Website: slack
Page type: billing-address
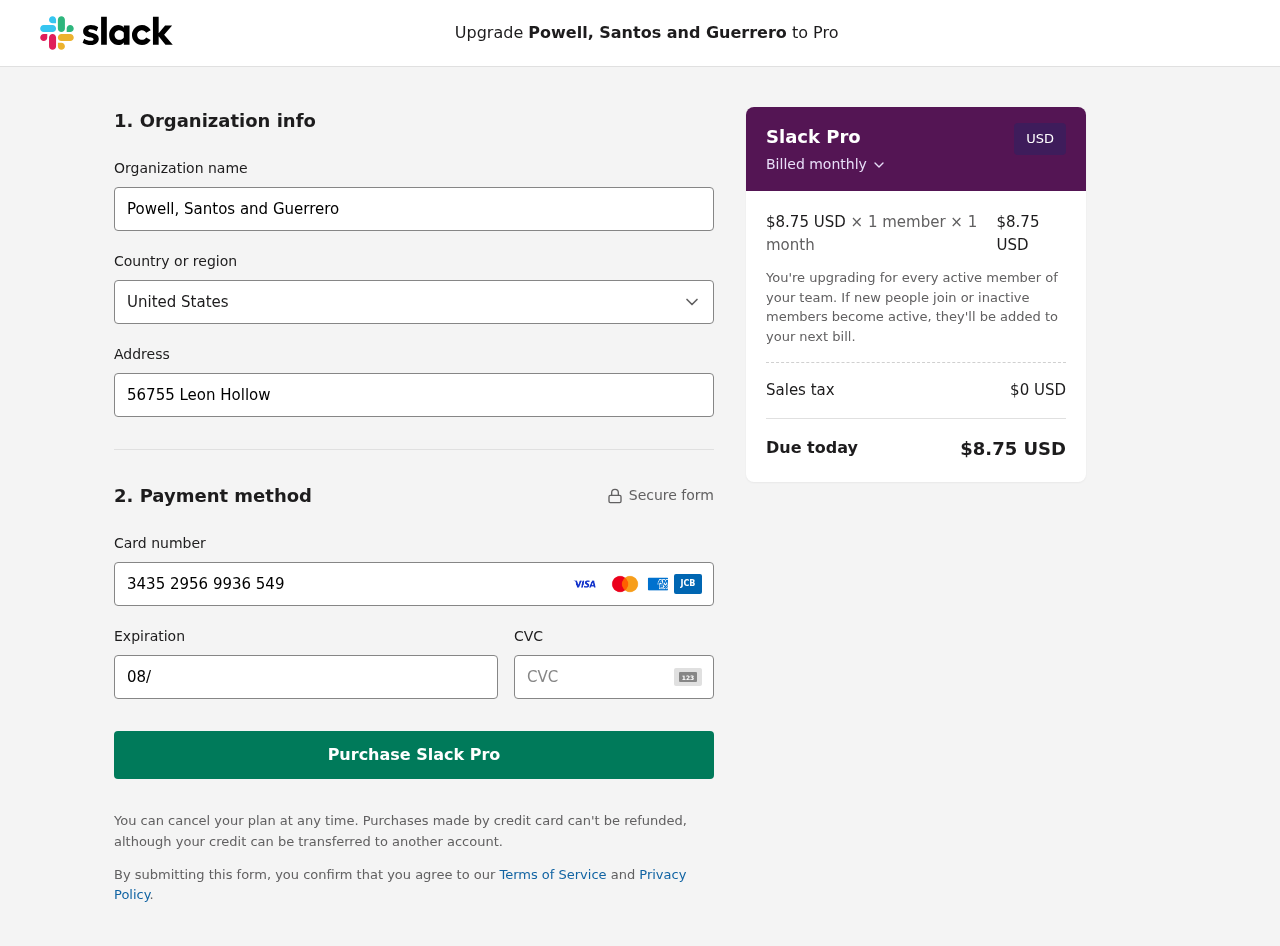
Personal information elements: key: PII_CARD_CVV
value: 4686
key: PII_CARD_EXPIRY
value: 08/28
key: PII_CARD_NUMBER
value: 3435 2956 9936 549
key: PII_COMPANY
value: Powell, Santos and Guerrero
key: PII_COUNTRY
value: United States
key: PII_STREET
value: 56755 Leon Hollow
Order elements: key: ORDER_PRICE_PER_MEMBER
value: $8.75 USD
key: ORDER_MEMBER_COUNT
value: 1
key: ORDER_MONTH_COUNT
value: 1
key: ORDER_SUBTOTAL
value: $8.75 USD
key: ORDER_TAX
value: $0
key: ORDER_TOTAL
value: $8.75 USD